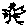
Label: bird